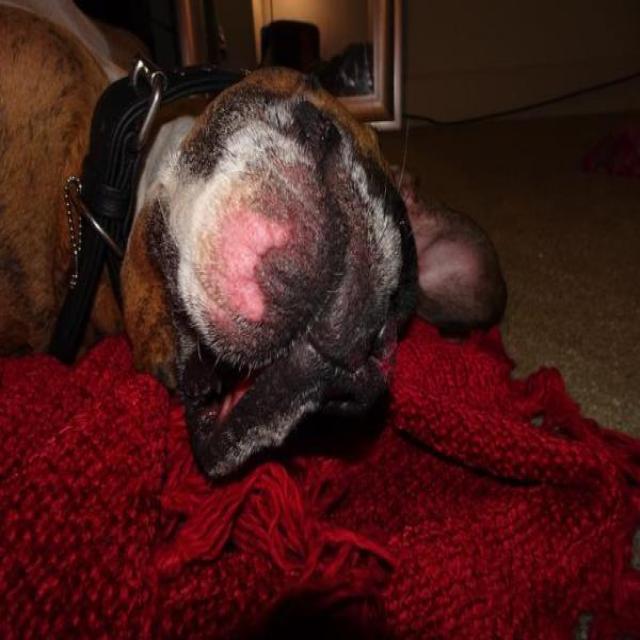
Canine dermatitis — inflammation of the skin presenting with erythema, pruritus, papules, and excoriation. May be allergic, contact, or atopic in origin.